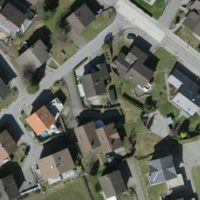
EUNIS habitat code: 55
Species observed at this site:
Geum rivale
Oxalis acetosella
Petasites albus
Salvia pratensis